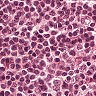
Metastatic tissue present: no